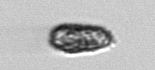
Label: Pseudochattonella_farcimen